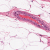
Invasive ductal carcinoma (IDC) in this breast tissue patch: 0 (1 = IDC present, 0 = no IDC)